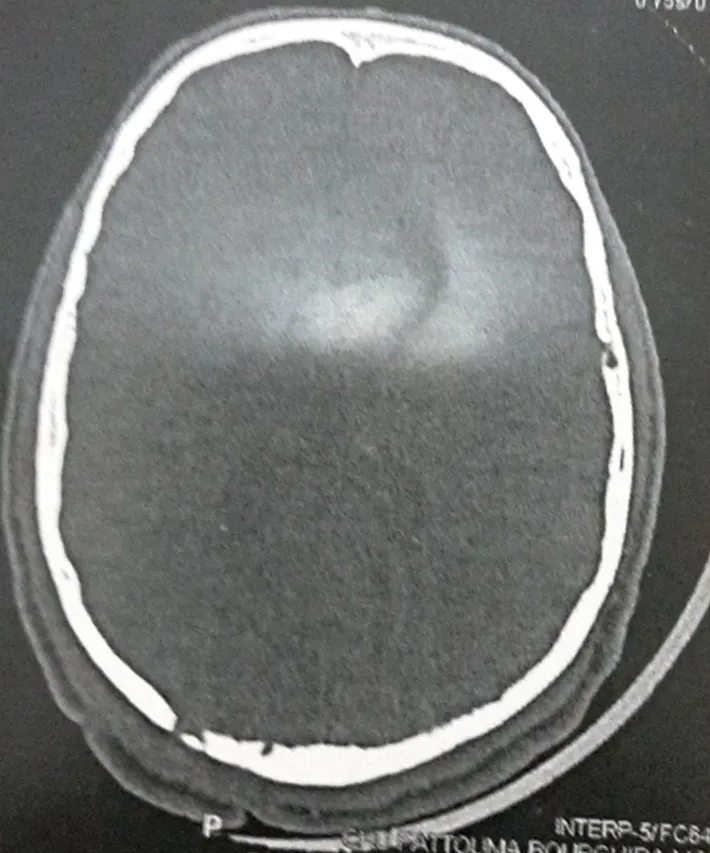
CT-scan osteolysis of the skull in the occipital region near to the primary lesion.
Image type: radiology (ct)